Interaction volume radius: 5 \u00c5
Interaction volume height: 10 \u00c5
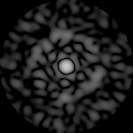
Disorder parameter: 0.8491